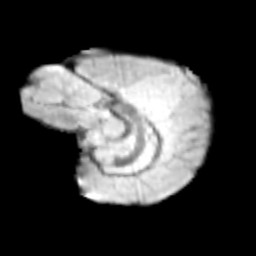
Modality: T2w
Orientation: sagittal
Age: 10
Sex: female
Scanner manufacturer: siemens
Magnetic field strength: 3 T
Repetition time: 3.8 s
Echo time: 0.07 s